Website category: auto
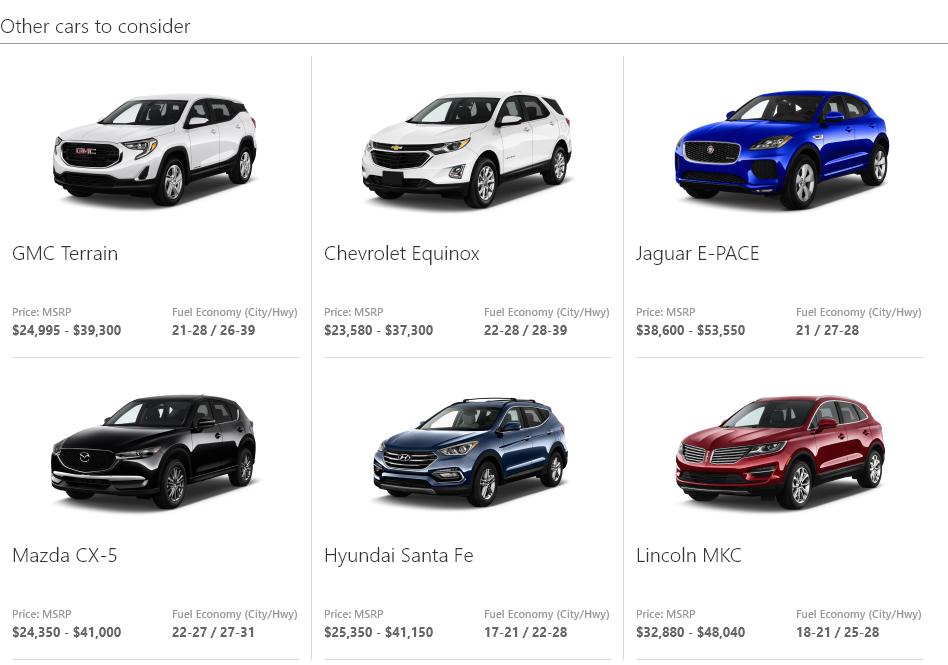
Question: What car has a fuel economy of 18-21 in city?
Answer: Lincoln MKC

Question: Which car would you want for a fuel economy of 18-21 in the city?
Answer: Lincoln MKC

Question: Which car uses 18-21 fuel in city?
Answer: Lincoln MKC

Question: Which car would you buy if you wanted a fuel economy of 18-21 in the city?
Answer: Lincoln MKC

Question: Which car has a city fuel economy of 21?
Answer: Jaguar E-PACE

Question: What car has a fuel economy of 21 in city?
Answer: Jaguar E-PACE

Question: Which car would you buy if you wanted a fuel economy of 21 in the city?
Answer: Jaguar E-PACE

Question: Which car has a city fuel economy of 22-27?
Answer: Mazda CX-5

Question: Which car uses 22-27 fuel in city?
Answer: Mazda CX-5

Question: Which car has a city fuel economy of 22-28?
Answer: Chevrolet Equinox

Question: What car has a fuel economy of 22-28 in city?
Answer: Chevrolet Equinox

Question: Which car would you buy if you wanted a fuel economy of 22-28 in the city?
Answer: Chevrolet Equinox

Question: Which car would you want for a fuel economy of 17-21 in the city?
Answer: Hyundai Santa Fe

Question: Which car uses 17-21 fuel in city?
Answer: Hyundai Santa Fe

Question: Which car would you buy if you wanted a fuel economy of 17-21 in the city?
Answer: Hyundai Santa Fe

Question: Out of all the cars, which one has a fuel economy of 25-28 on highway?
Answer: Lincoln MKC

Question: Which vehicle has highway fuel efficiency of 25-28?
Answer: Lincoln MKC

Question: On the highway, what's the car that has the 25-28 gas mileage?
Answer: Lincoln MKC

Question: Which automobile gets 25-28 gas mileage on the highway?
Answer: Lincoln MKC

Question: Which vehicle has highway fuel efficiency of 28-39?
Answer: Chevrolet Equinox

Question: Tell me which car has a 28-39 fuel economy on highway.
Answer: Chevrolet Equinox

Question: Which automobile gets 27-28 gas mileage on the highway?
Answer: Jaguar E-PACE

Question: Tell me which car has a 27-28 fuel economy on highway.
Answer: Jaguar E-PACE

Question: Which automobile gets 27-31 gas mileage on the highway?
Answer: Mazda CX-5

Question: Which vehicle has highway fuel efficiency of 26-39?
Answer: GMC Terrain

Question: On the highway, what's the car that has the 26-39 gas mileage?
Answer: GMC Terrain

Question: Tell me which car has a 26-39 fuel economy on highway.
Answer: GMC Terrain

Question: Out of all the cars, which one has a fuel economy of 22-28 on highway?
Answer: Hyundai Santa Fe

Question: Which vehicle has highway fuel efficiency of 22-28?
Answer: Hyundai Santa Fe

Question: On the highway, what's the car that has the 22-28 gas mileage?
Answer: Hyundai Santa Fe

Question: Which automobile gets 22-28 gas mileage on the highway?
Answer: Hyundai Santa Fe